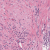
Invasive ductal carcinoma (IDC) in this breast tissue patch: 1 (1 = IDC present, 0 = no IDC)